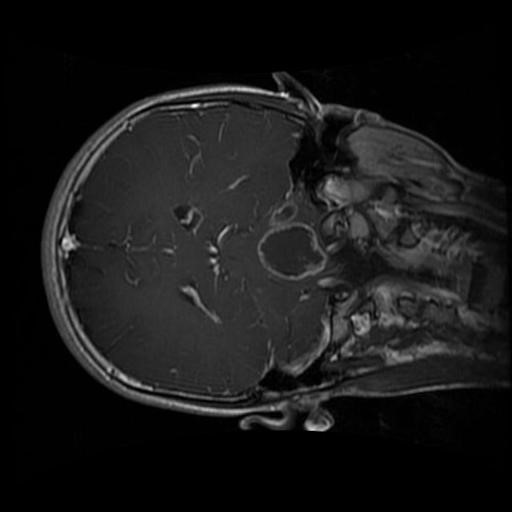
Label: brain_glioma